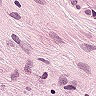
Metastatic tissue present: yes